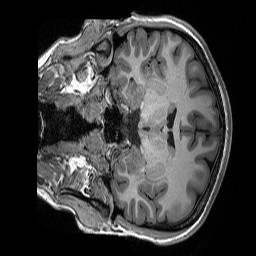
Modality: T1w
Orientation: coronal
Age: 22
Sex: female
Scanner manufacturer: siemens
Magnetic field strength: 3 T
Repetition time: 2.3 s
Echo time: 0.00298 s